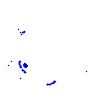
Particle: proton